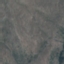
Label: HerbaceousVegetation